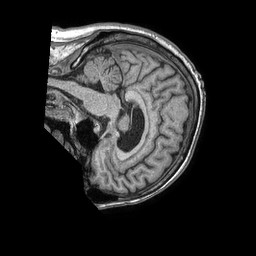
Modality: T1w
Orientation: sagittal
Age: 74
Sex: male
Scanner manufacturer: philips
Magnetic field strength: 1.5 T
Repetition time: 0.007603 s
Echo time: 0.003456 s